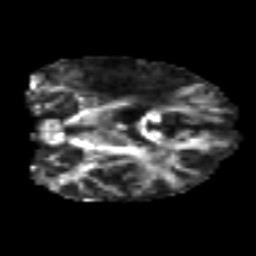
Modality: FA
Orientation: coronal
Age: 44
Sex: female
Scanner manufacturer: siemens
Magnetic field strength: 3 T
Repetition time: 4.999 s
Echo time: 0.07946 s